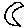
Label: moon